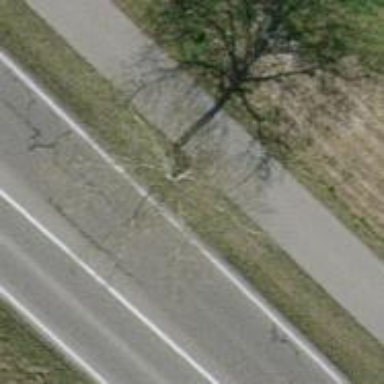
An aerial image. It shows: Tree-lined avenue.